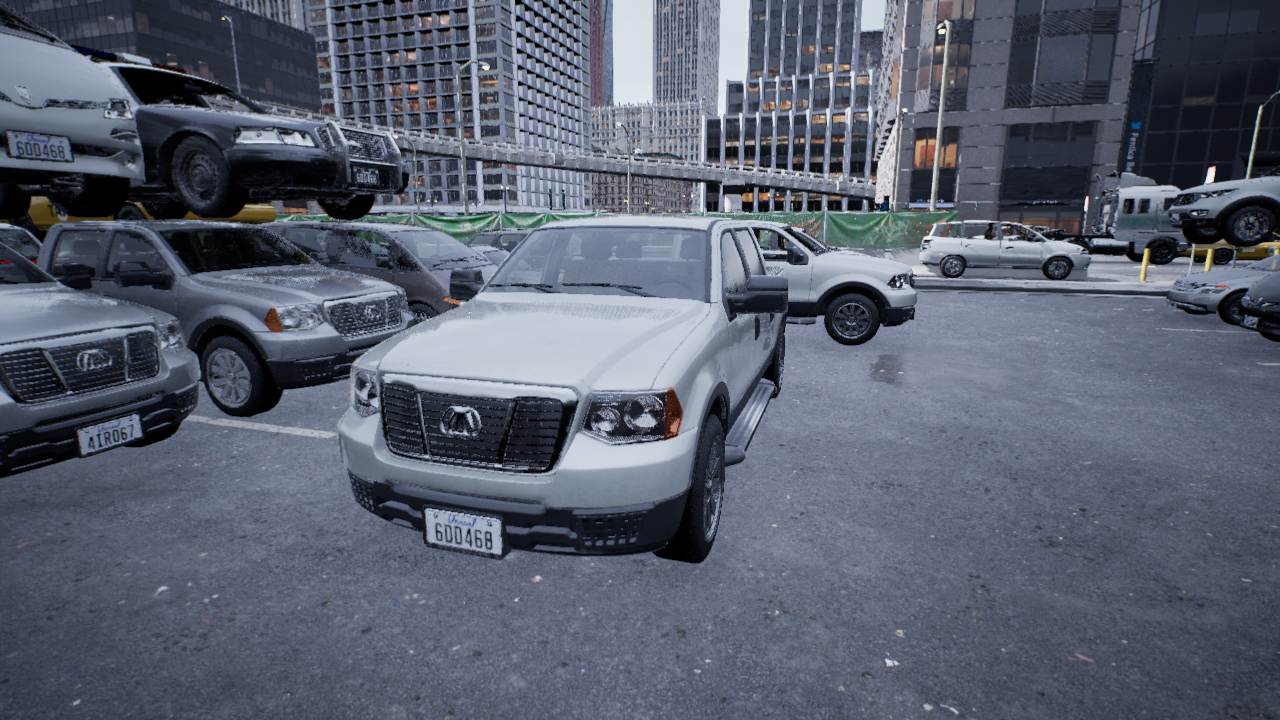
Venue: arterial
Lighting: overcast
Vehicle rig: pickup